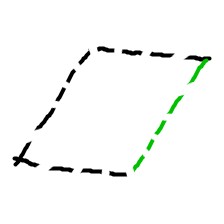
Shape: parallelogram